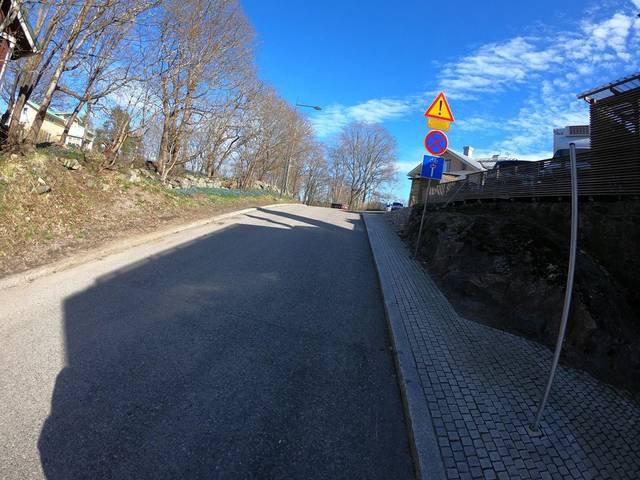
Region: Finland
Coordinates: 60.193, 24.603